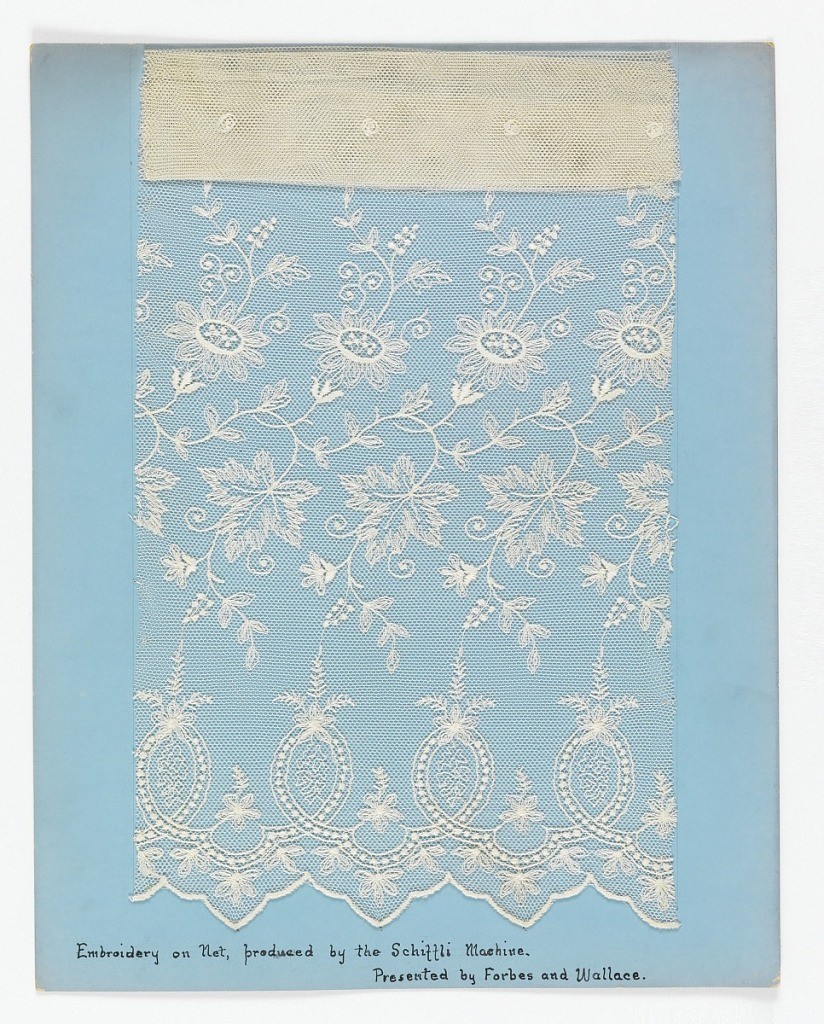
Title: Machine-made openwork samples
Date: ca. 1910
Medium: cardboard, linen, silk, metallic Technique: linen embroidery with ground cloth dissolved Examples of embroidery on net produced by the Schiffli machine Metallic embroidery on net Machine-made openwork in imitation of hand-embroidered net Mostly floral and a few geometric patterns, some designs described as "Spanish" Imitation hand-made filet Machine filet Imitation filet crochet Ploven (burnt-out lace) Fancy curtain lace made on the Levers machines Real filet (handmade) next to Machine-made filet Spotted curtain nets, made chiefly at Nottingham, England and Caudry, France.
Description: Samples of machine-made openwork and several examples of hand made lace mounted on boards. They imitate hand-embroidered net, crochet, or needlepoint.  All are floral patterns plus a few of early 1920's geometric style.
"Embroidered net" produced by the Schiffli Machine.